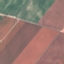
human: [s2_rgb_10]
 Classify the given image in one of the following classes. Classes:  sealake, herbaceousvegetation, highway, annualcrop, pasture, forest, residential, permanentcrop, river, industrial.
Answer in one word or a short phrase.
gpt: AnnualCrop